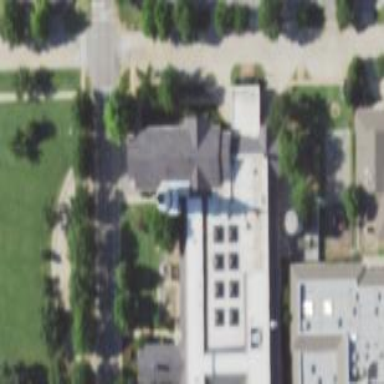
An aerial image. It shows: Building serving as place of worship.